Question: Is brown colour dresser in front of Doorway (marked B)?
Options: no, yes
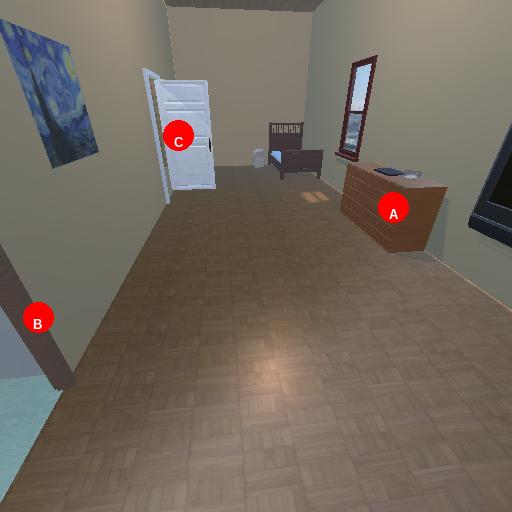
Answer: no